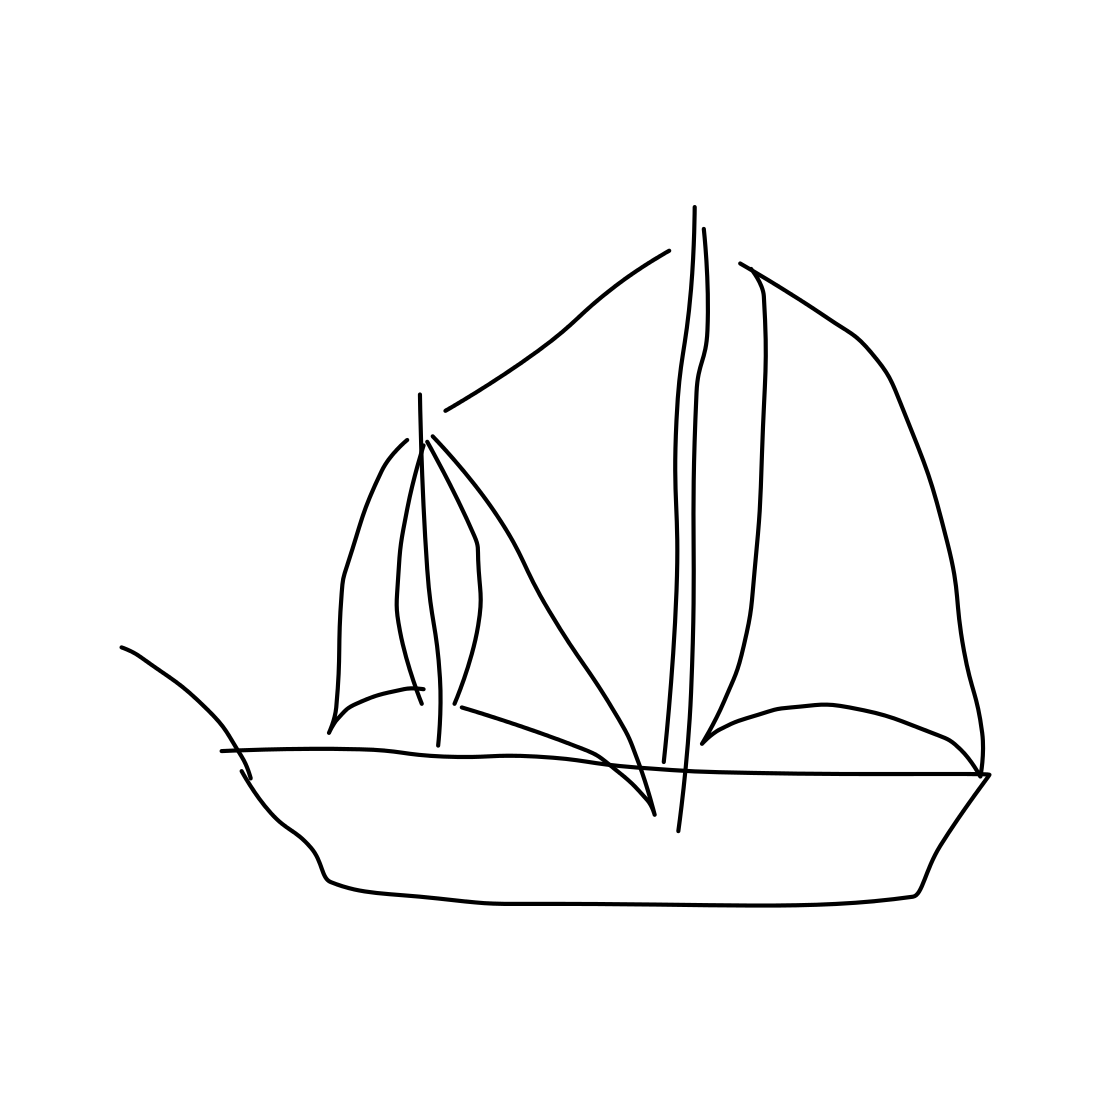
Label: ship